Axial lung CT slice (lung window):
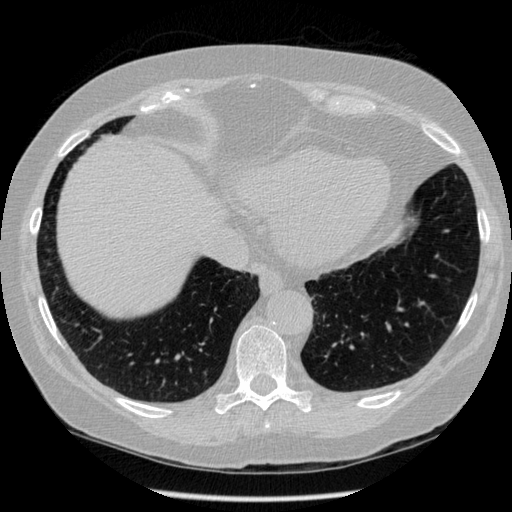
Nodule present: no